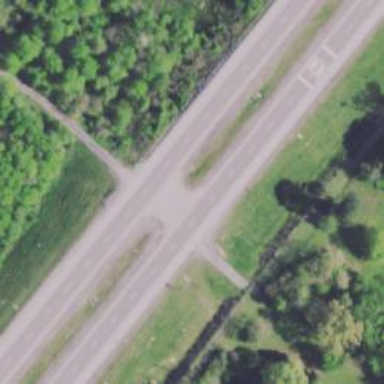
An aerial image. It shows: Trunk highway.